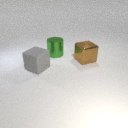
large brown metal cube in front of large green metal cylinder